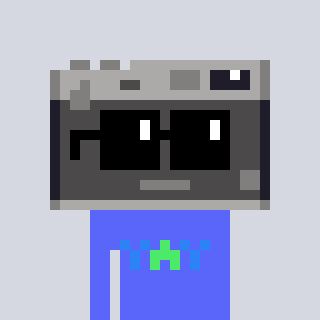
a pixel art character with square black sunglasses, a camera-shaped head and a purple-colored body on a cool background